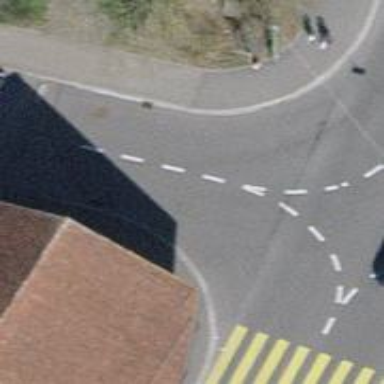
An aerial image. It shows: Uncontrolled road crossing.